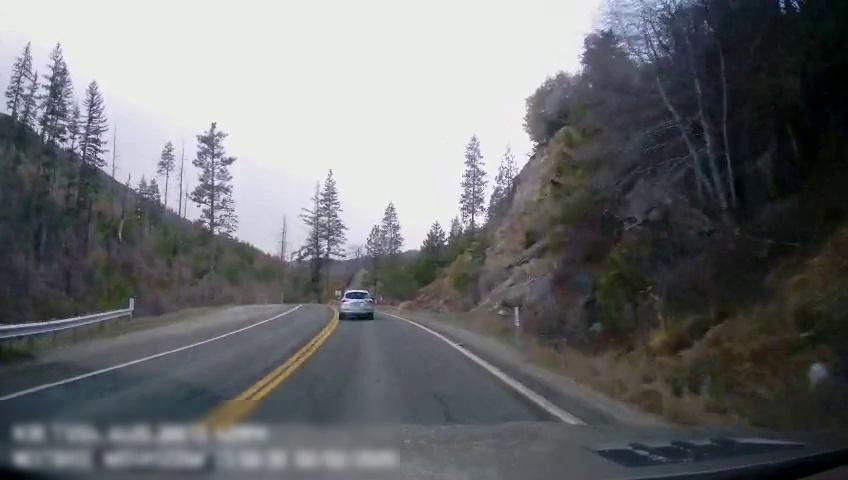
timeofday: Day
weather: Cloudy
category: Drivable Space
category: Vehicles | Car
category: Lanes | Current Lane
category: Lanes | Current Lane
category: Lanes | Opposite Lane